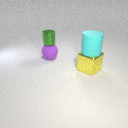
large purple rubber sphere to the left of large yellow metal cube